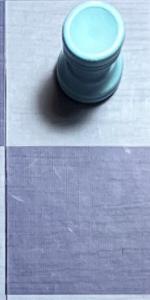
Label: Empty